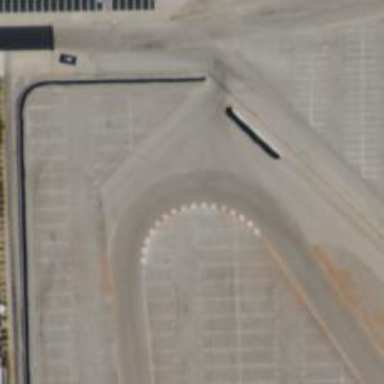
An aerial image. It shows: Motor sport raceway.